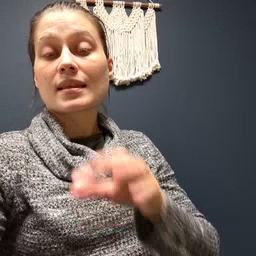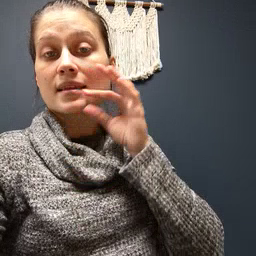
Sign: cat